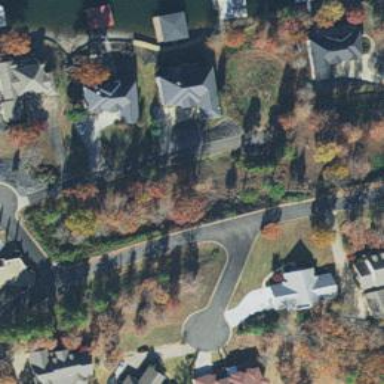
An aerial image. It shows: Residential road.